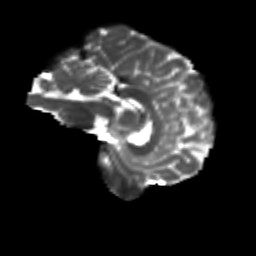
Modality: T2w
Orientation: sagittal
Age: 21
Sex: male
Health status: healthy
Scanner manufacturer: siemens
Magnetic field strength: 3 T
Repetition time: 8.6 s
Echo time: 0.095 s